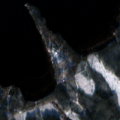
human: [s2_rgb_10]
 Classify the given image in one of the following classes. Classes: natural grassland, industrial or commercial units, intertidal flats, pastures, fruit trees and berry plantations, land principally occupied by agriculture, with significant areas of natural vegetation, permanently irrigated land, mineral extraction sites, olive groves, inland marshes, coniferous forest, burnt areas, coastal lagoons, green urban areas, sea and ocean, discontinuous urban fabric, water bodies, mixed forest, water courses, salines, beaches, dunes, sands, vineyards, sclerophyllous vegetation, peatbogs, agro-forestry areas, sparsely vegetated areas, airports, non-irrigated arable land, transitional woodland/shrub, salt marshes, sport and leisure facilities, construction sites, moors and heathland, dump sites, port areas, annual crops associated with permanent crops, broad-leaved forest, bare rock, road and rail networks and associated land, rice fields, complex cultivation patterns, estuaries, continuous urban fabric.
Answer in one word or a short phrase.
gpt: coniferous forest, mixed forest, transitional woodland/shrub, peatbogs, water bodies